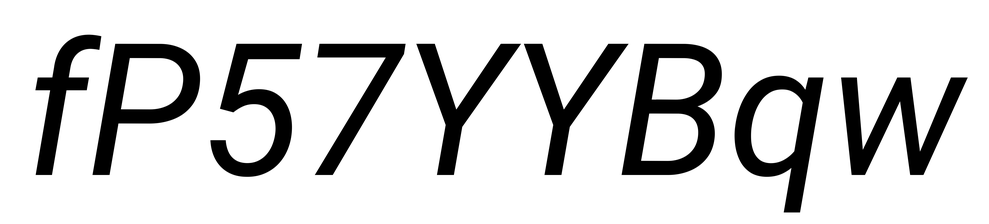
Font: Roboto-Italic_Italic